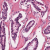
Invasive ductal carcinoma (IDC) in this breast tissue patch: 1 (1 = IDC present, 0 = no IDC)